Question:
<URL>
I'm looking for the most hipster way to reduce the HTML semantics (css can be big as necessary) this 4 color logo anything can change in the structure. Only requirement is that it works in IE8. I am using selectivr and modernizr so most selector classes and such should work. Additionally, I'm using less css so if you can write like that too.
'''
<ul class="logo">
<li class="webBG"></li>
<li class="designBG"></li>
<li class="videoBG"></li>
<li class="audioBG"></li>
</ul>
'''
CSS
'''
ul.logo{margin: 0 0 0 10px;padding: 0;list-style-type: none;}
ul.logo li{display: inline-block; width:5px;height:5px; padding:0;margin:0; float:left;}
.designBG{background:#00c8e8}
.videoBG{background:#33cc77}
.webBG{background:#ec8544}
.audioBG{background:#E58}
'''
'''
#boilerplate > div{
margin-left:10px;
width:20px;
height:5px;
/*cross browser definitions follow..*/
background-image: -o-linear-gradient(left,
#ec8544 0%, #ec8544 25%,
#00c8e8 26%, #00c8e8 50%,
#33cc77 51%, #33cc77 75%,
#Ee5588 76%, #Ee5588 100%);
background-image: -moz-linear-gradient(left,
#ec8544 0%, #ec8544 25%,
#00c8e8 26%, #00c8e8 50%,
#33cc77 51%, #33cc77 75%,
#Ee5588 76%, #Ee5588 100%);
background-image: -webkit-linear-gradient(left,
#ec8544 0%, #ec8544 25%,
#00c8e8 26%, #00c8e8 50%,
#33cc77 51%, #33cc77 75%,
#Ee5588 76%, #Ee5588 100%);
background-image: -ms-linear-gradient(left,
#ec8544 0%, #ec8544 25%,
#00c8e8 26%, #00c8e8 50%,
#33cc77 51%, #33cc77 75%,
#Ee5588 76%, #Ee5588 100%);
background-image: linear-gradient(left,
#ec8544 0%, #ec8544 25%,
#00c8e8 26%, #00c8e8 50%,
#33cc77 51%, #33cc77 75%,
#Ee5588 76%, #Ee5588 100%);
'''
}
'''
<div></div>
'''
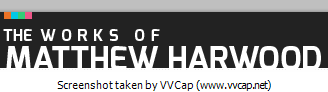
Answer: least html possible:
<URL>
1. Create 1 div
2. Use CSS Gradients to make the colors
3. Set Margins, Height and Width to style
HTML:
'''
<div id="logo"></div>
'''
CSS:
'''
#logo{
background: #ec8544; /* Old browsers */
background: -moz-linear-gradient(left, #ec8544 25%, #00c8e8 25%, #00c8e8 50%, #33cc77 50%, #33cc77 75%, #ee5588 75%); /* FF3.6+ */
background: -webkit-gradient(linear, left top, right top, color-stop(25%,#ec8544), color-stop(25%,#00c8e8), color-stop(50%,#00c8e8), color-stop(50%,#33cc77), color-stop(75%,#33cc77), color-stop(75%,#ee5588)); /* Chrome,Safari4+ */
background: -webkit-linear-gradient(left, #ec8544 25%,#00c8e8 25%,#00c8e8 50%,#33cc77 50%,#33cc77 75%,#ee5588 75%); /* Chrome10+,Safari5.1+ */
background: -o-linear-gradient(left, #ec8544 25%,#00c8e8 25%,#00c8e8 50%,#33cc77 50%,#33cc77 75%,#ee5588 75%); /* Opera 11.10+ */
background: -ms-linear-gradient(left, #ec8544 25%,#00c8e8 25%,#00c8e8 50%,#33cc77 50%,#33cc77 75%,#ee5588 75%); /* IE10+ */
background: linear-gradient(left, #ec8544 25%,#00c8e8 25%,#00c8e8 50%,#33cc77 50%,#33cc77 75%,#ee5588 75%); /* W3C */
filter: progid:DXImageTransform.Microsoft.gradient( startColorstr='#ec8544', endColorstr='#ee5588',GradientType=1 ); /* IE6-9 */
margin: 0px 0px 0px 15px;
width:20px;
height:5px;
}
'''